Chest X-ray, PA view. Patient: 48 years old, sex M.
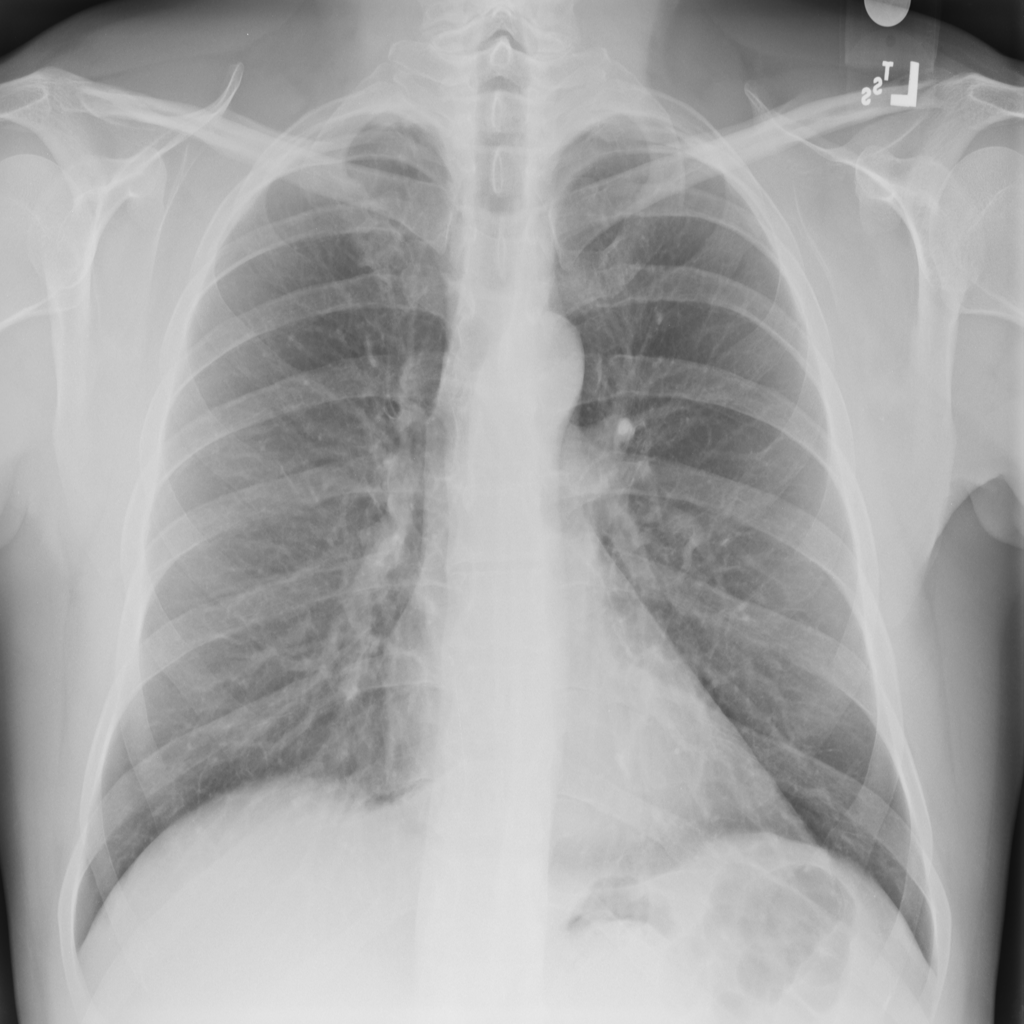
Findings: No Finding